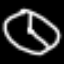
Label: clock